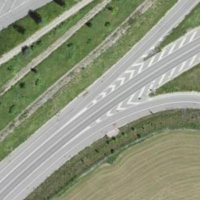
EUNIS habitat code: 57
Species observed at this site:
Plantago media
Holcus lanatus